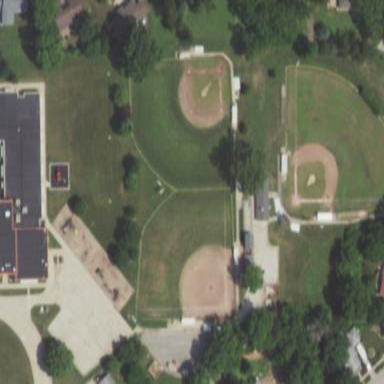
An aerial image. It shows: Baseball pitch for leisure land.